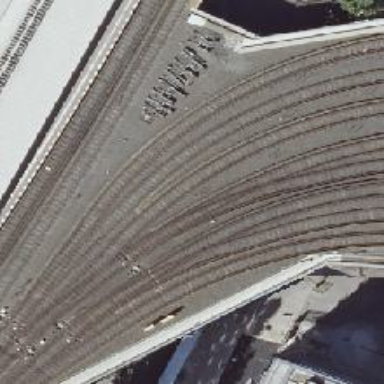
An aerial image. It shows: Bridge over electrified rails. The rails are electrified from the top and the area is service yard.